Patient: sex M, age 68
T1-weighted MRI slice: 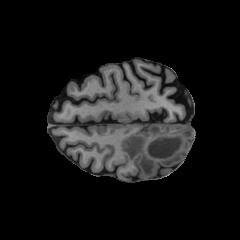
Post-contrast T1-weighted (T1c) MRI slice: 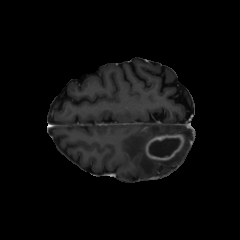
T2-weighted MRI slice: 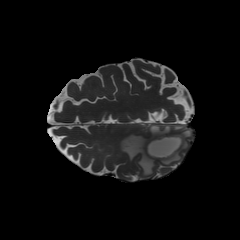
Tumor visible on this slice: yes
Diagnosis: Glioblastoma, IDH-wildtype
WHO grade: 4